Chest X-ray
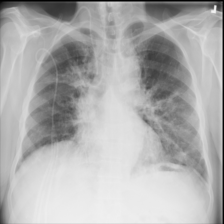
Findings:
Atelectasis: negative
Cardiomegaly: negative
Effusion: negative
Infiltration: negative
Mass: negative
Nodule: negative
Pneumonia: negative
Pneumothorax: negative
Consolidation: negative
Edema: negative
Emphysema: negative
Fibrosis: negative
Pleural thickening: negative
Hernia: negative